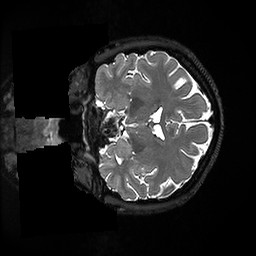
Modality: T2w
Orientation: coronal
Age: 32
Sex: female
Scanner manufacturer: ge
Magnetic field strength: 3 T
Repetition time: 3.202 s
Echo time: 0.06596 s